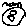
Label: moon